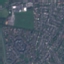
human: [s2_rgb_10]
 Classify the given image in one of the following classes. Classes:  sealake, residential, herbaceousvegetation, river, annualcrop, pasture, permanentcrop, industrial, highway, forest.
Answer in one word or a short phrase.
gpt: Residential